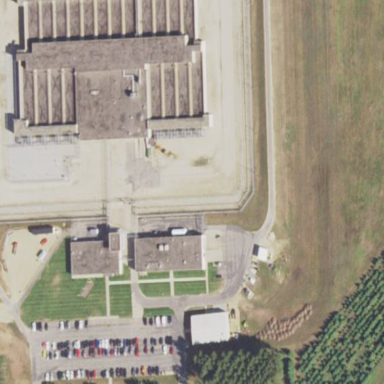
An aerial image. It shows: Prison.